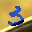
Label: 3